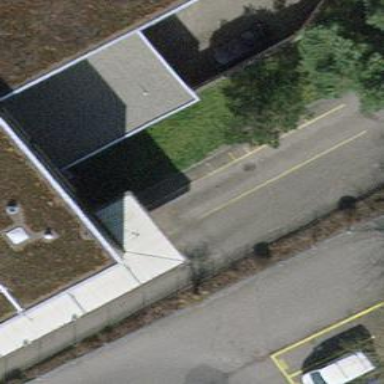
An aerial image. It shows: View of roof of building.